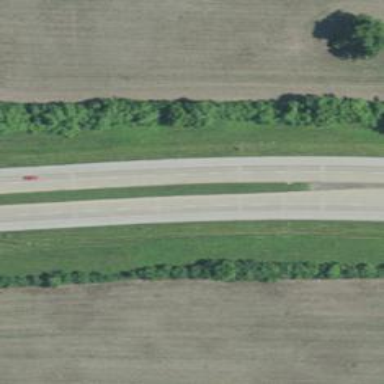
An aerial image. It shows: Primary highway with dual carriageway.